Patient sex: F
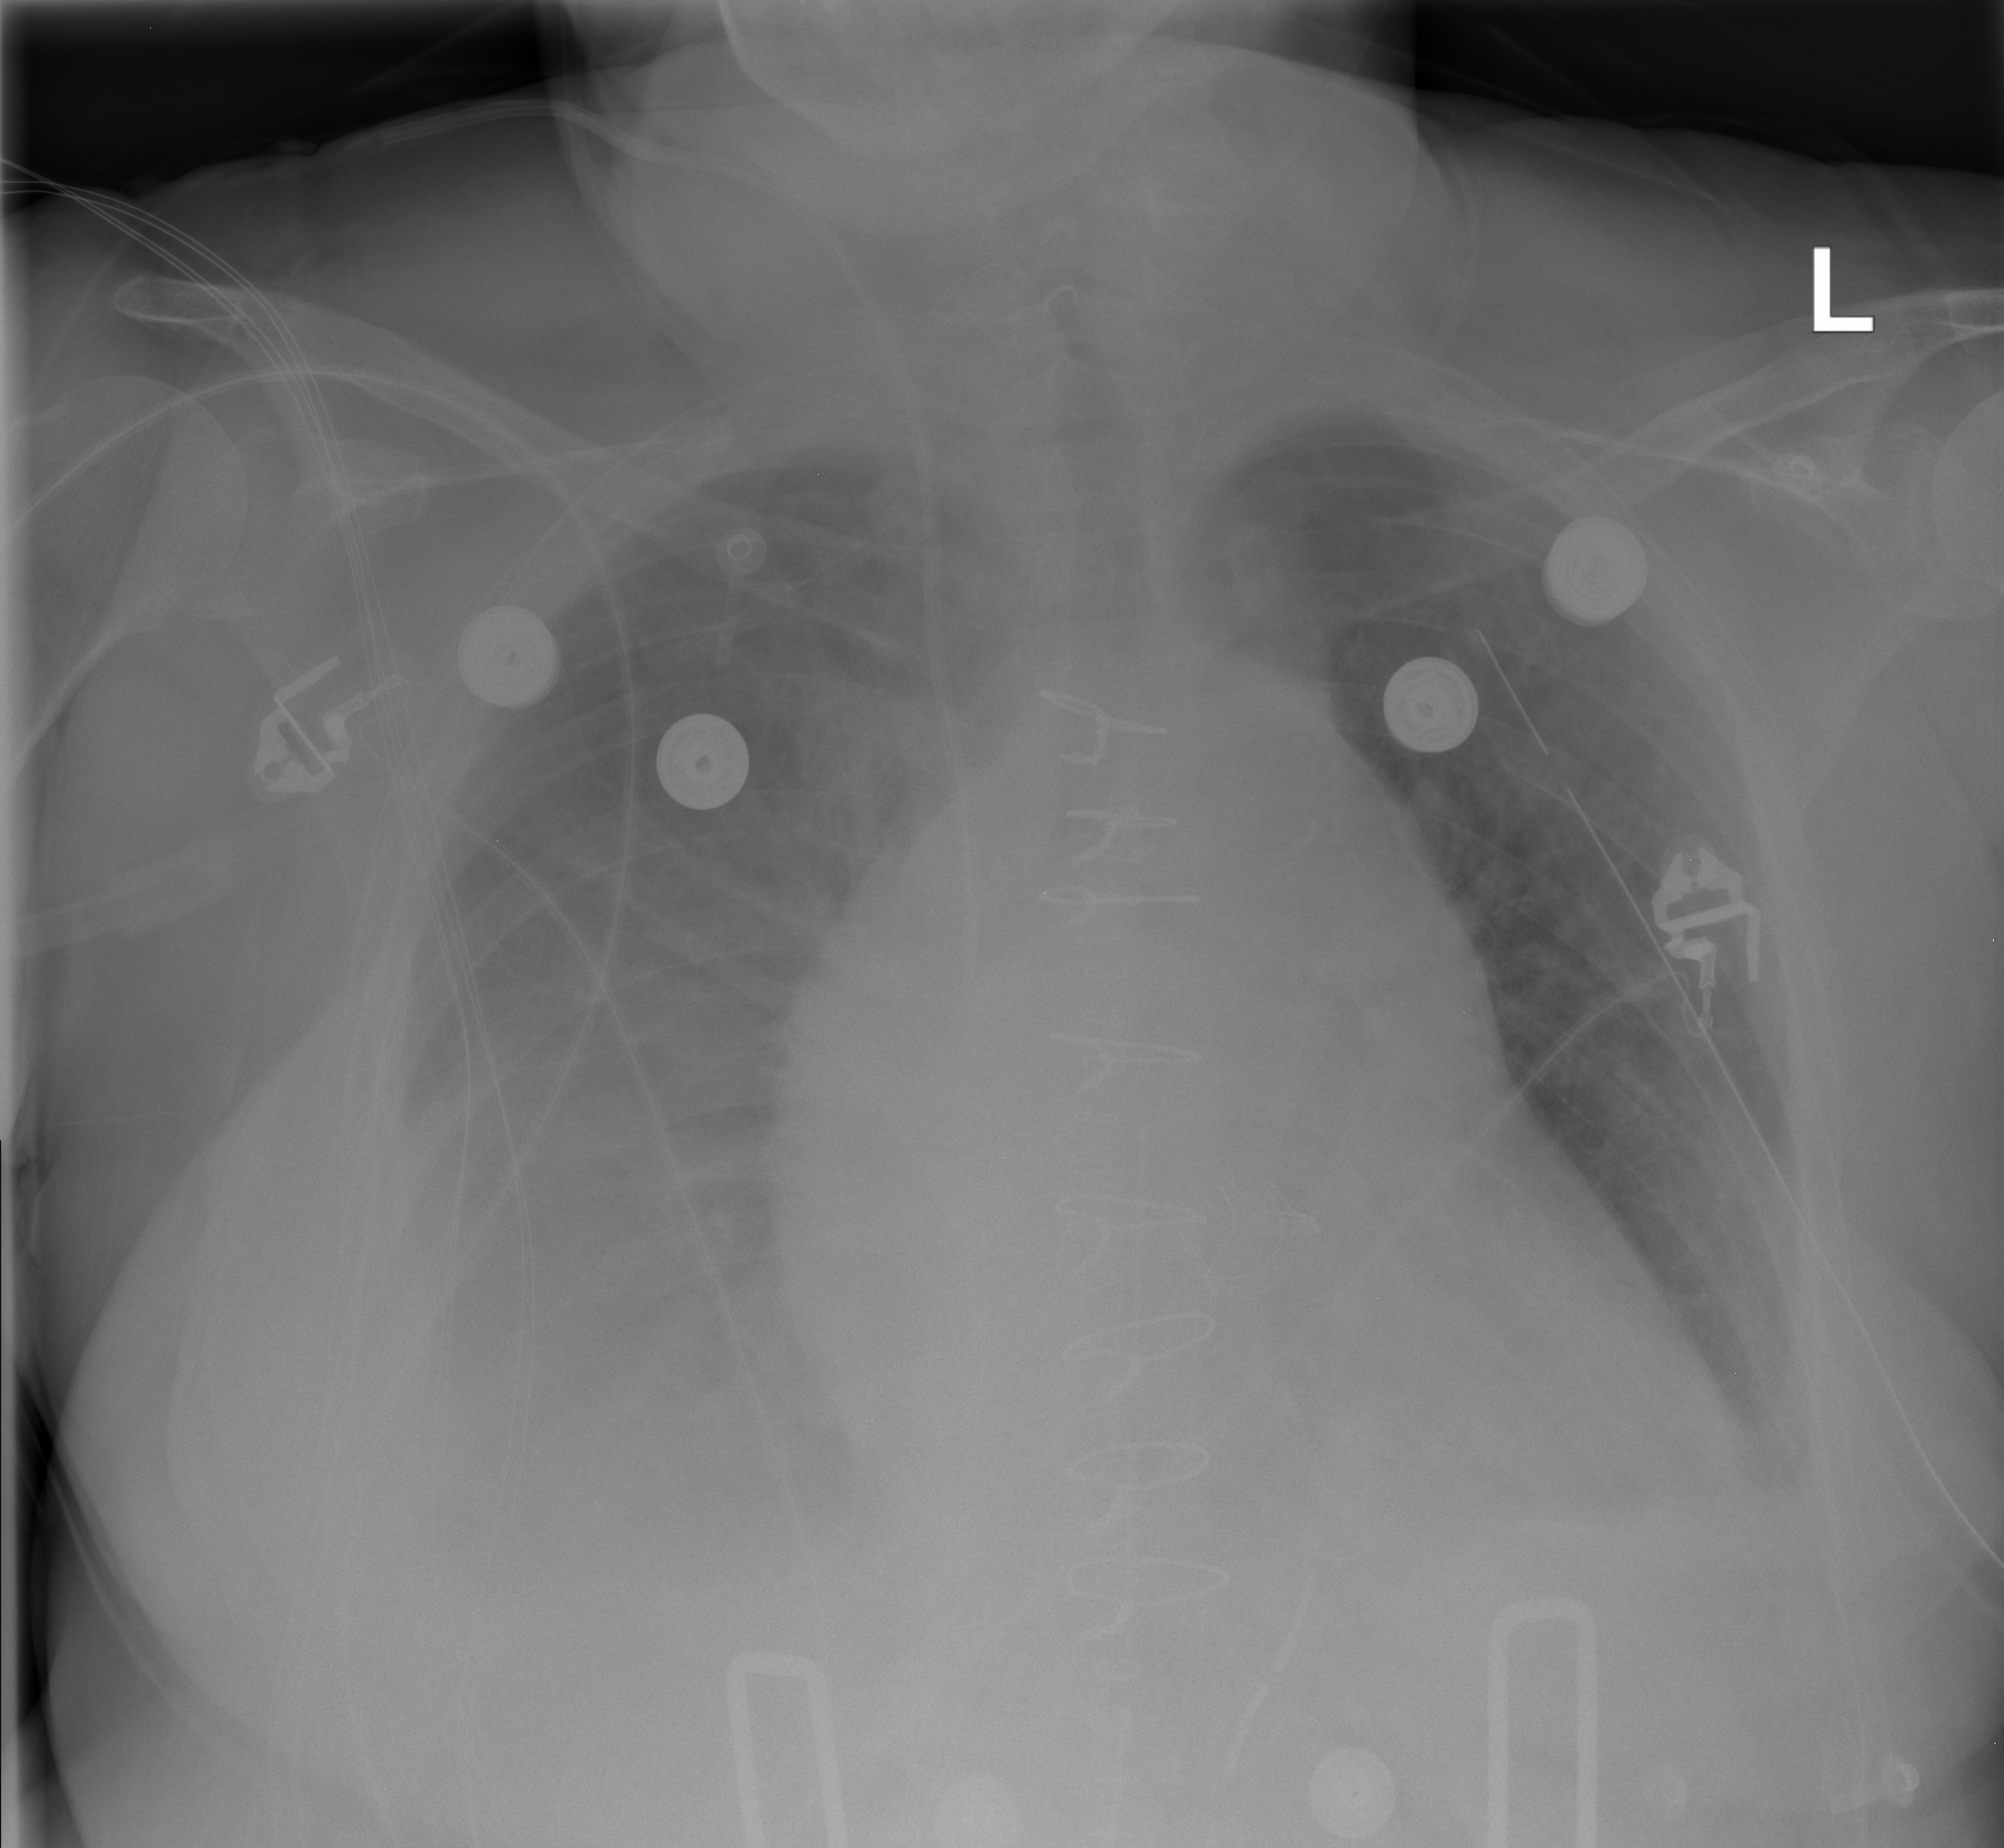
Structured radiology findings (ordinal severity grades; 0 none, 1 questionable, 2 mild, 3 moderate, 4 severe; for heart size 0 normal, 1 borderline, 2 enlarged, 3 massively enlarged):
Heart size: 2
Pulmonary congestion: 2
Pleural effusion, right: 2
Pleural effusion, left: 2
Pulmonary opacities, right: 0
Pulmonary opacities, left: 0
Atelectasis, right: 0
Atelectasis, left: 0